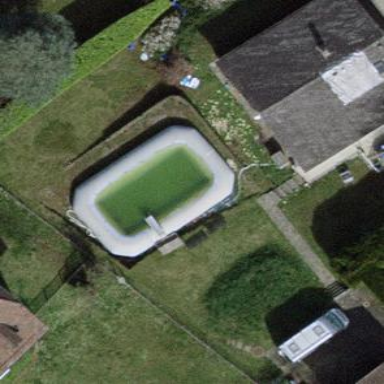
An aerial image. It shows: Swimming pool located in leisure land.